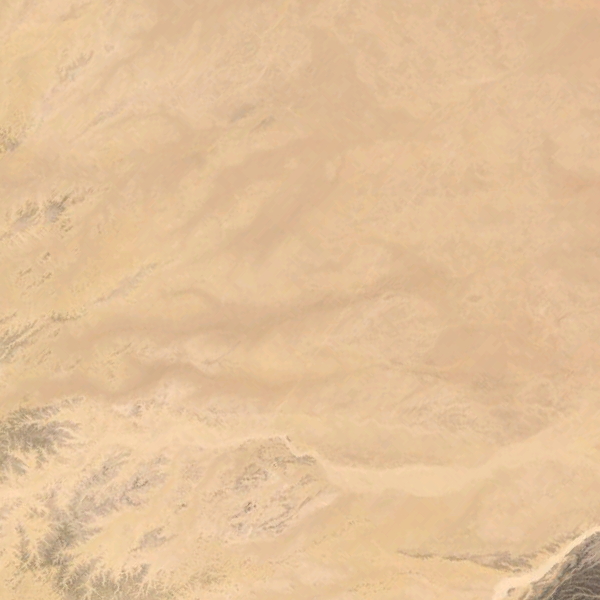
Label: Desert